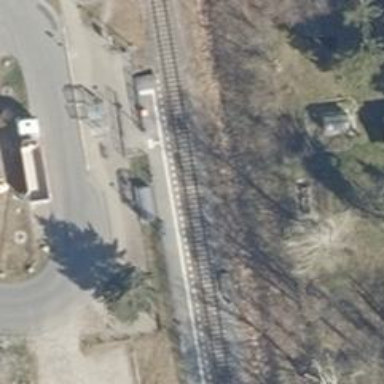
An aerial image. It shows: Public transport station located at railway halt.